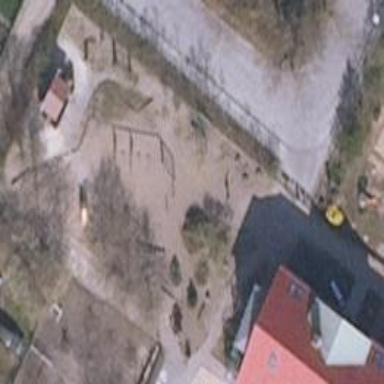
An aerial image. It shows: Playground area for leisure land.